Question: How can I create a 3 column table in HTML from an 'ArrayList'?
My current code looks like this:
'''
<table border="0">
<%
for (int i = 1; i < states.size(); i++) {
%>
<TR>
<%
for (int col = 1; col <= 3; col++) {
%>
<TD>
<%
out.println(states.get(i));}
%>
</TD>
</TR>
<%
}
%>
</table>
'''
I get a 3 column format table but 3x the same entry in each row...

## Expected output
'''
Albania | Algeria | American Samoa
Andorra | Angola | Anguilla
..
'''
What am I missing?
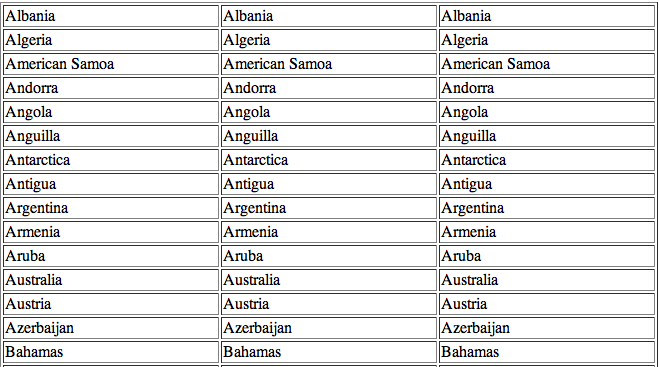
Answer: If I understand the requirement correctly (not sure that is the case), then something like this will give you a start.
'''
<table border="0">
<tr>
<%
for (int i = 1; i < states.size(); i++) {
out.println("<td>" + states.get(i) + "</td>");
if (i>0 && i%3==0) {
out.println("</tr><tr>");
}
}
%>
</tr>
</table>
'''
It will produce output something along these lines..
'''
Albania | Algeria | American Samoa
Andorra | Angola | Anguilla
..
'''
Note that it still has problems. If there are 'multiples of 3' countries, there will be an entirely empty line at the end of the table. If not, the last row will not have the correct number of columns. BNI.